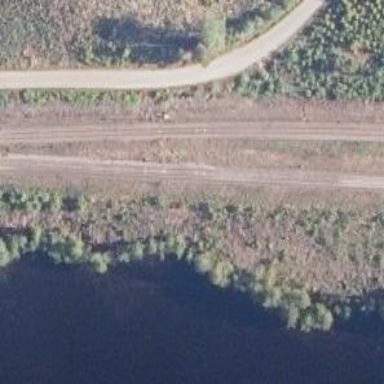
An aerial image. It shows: Railway track with continuous electrified contact line.